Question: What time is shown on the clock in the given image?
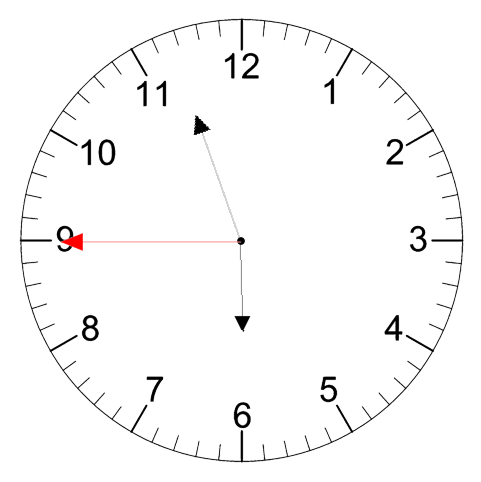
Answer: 05:56:45